Field crop: tomato
Growth stage: 2
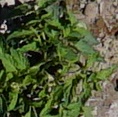
Species: tomato